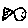
Label: fish